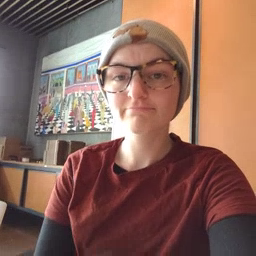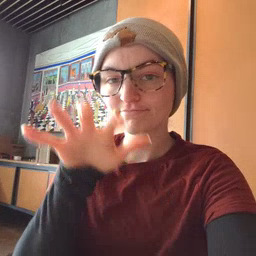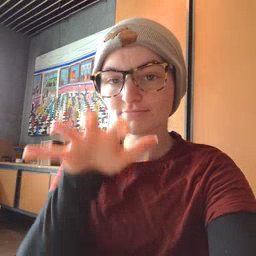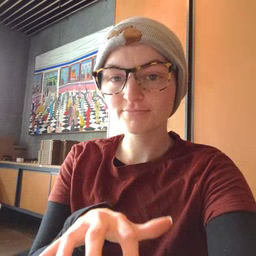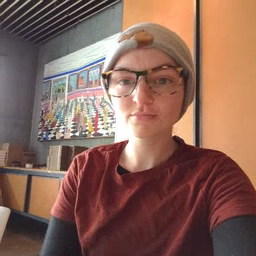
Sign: alligator